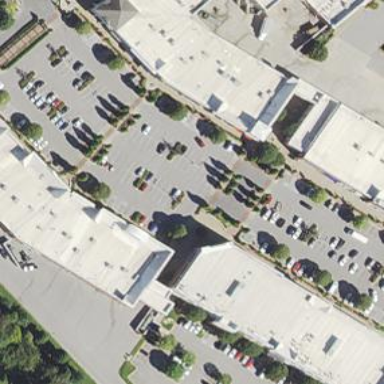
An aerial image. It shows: Parking area.